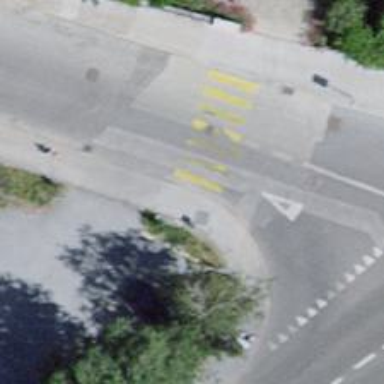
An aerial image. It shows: Kerb serving as barrier.